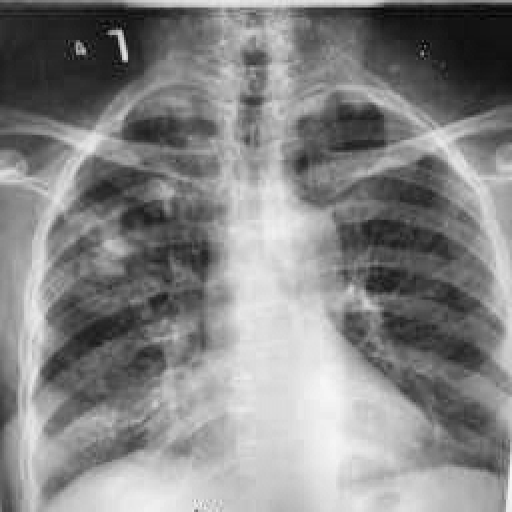
Finding: TUBERCULOSIS